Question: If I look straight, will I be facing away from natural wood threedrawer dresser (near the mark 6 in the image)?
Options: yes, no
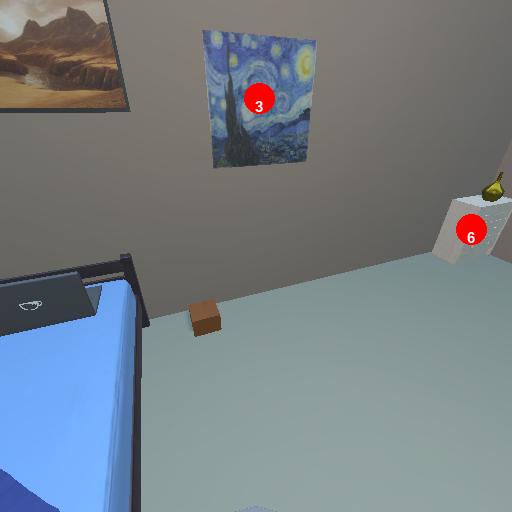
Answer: yes